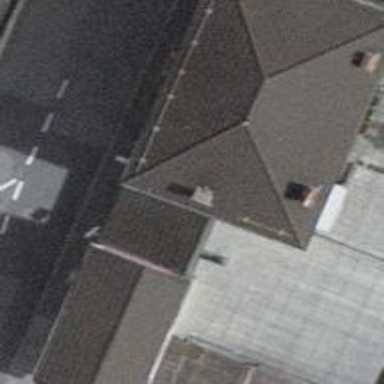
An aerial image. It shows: Restaurant.